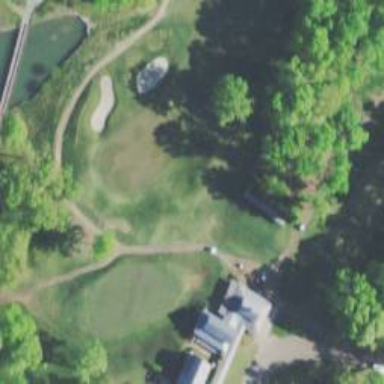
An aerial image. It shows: Service road used as golf cart path.